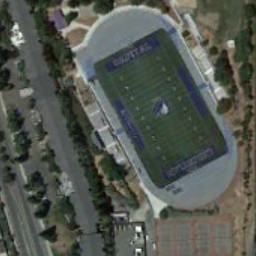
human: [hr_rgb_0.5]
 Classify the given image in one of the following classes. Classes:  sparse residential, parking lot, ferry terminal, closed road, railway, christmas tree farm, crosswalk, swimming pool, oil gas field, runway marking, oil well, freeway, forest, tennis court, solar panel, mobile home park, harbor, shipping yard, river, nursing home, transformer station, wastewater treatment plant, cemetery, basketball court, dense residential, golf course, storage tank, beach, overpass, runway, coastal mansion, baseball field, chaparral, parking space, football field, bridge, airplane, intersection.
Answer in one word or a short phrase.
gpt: football field